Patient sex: M
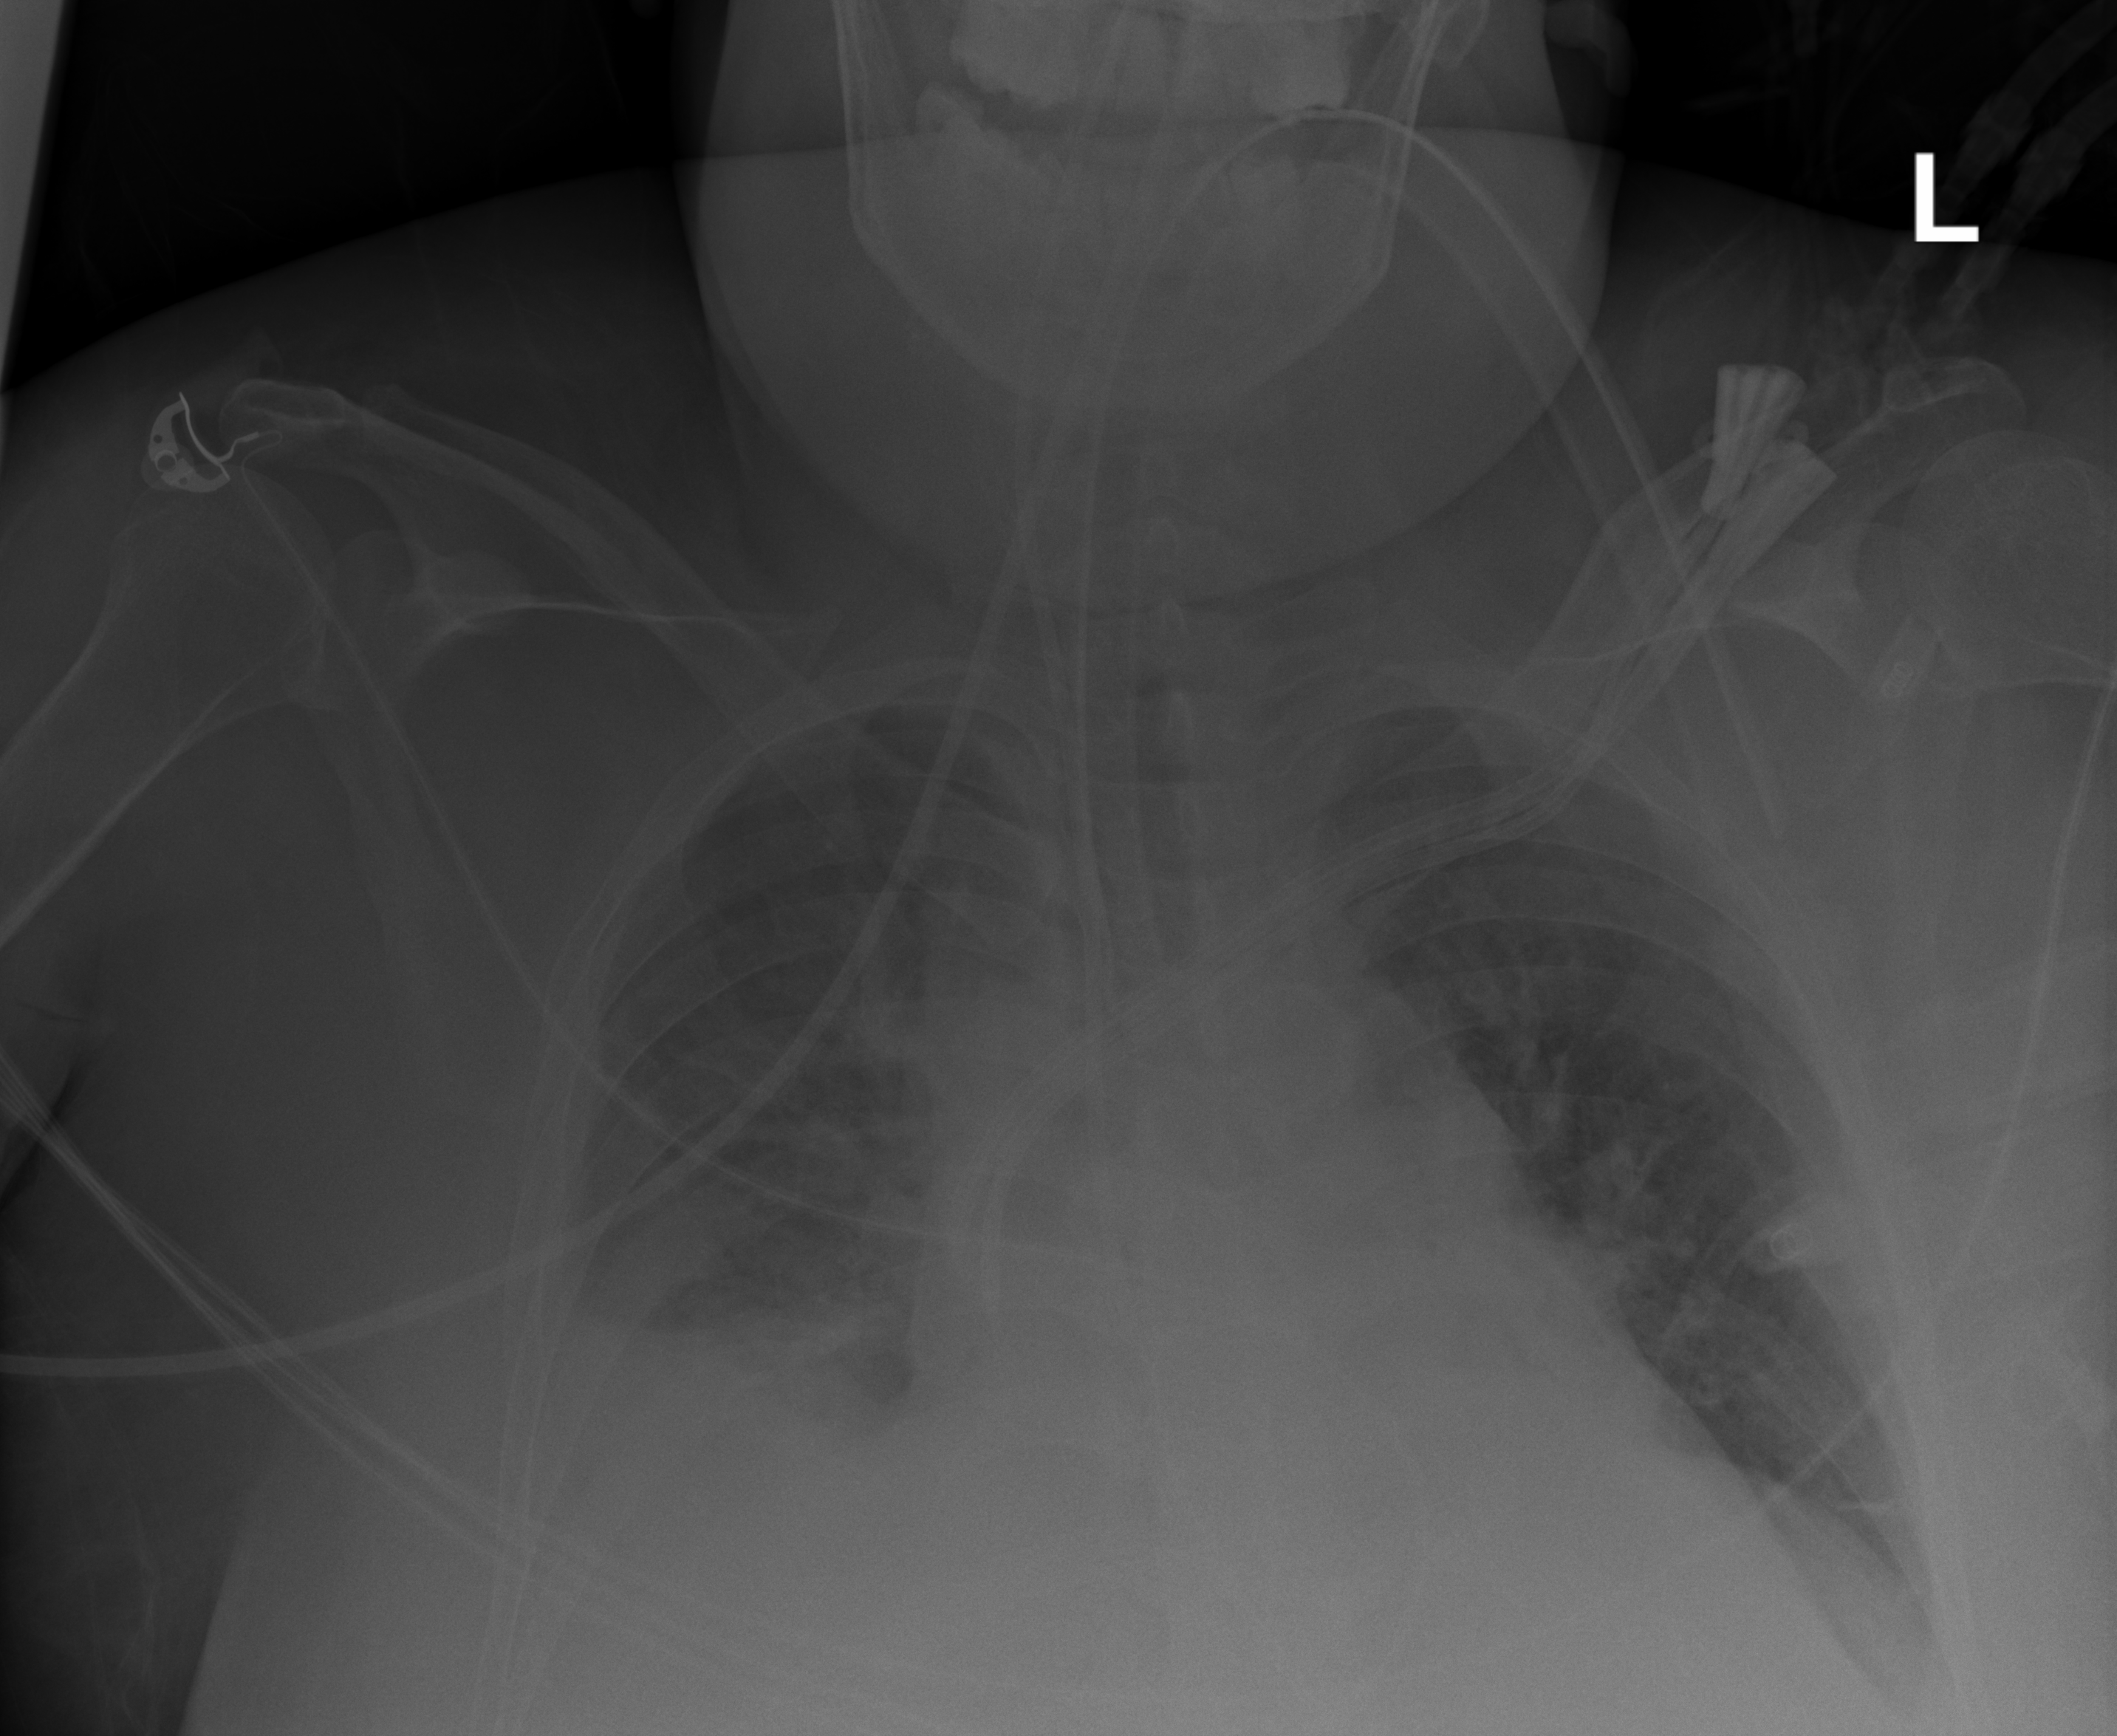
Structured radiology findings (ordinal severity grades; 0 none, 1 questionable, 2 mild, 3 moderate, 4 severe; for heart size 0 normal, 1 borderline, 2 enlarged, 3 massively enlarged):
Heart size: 3
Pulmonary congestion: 2
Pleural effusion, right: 3
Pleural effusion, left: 2
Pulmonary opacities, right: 2
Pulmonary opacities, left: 1
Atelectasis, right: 3
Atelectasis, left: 3